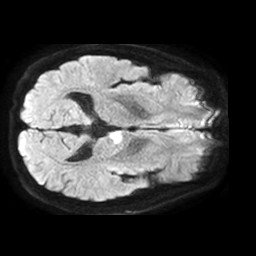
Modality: TRACE
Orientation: axial
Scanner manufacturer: philips
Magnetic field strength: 1.5 T
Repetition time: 3.618 s
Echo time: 0.07039 s